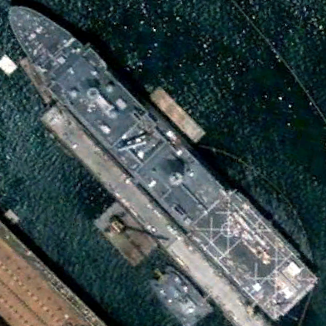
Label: combat